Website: home-depot
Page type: billing-address
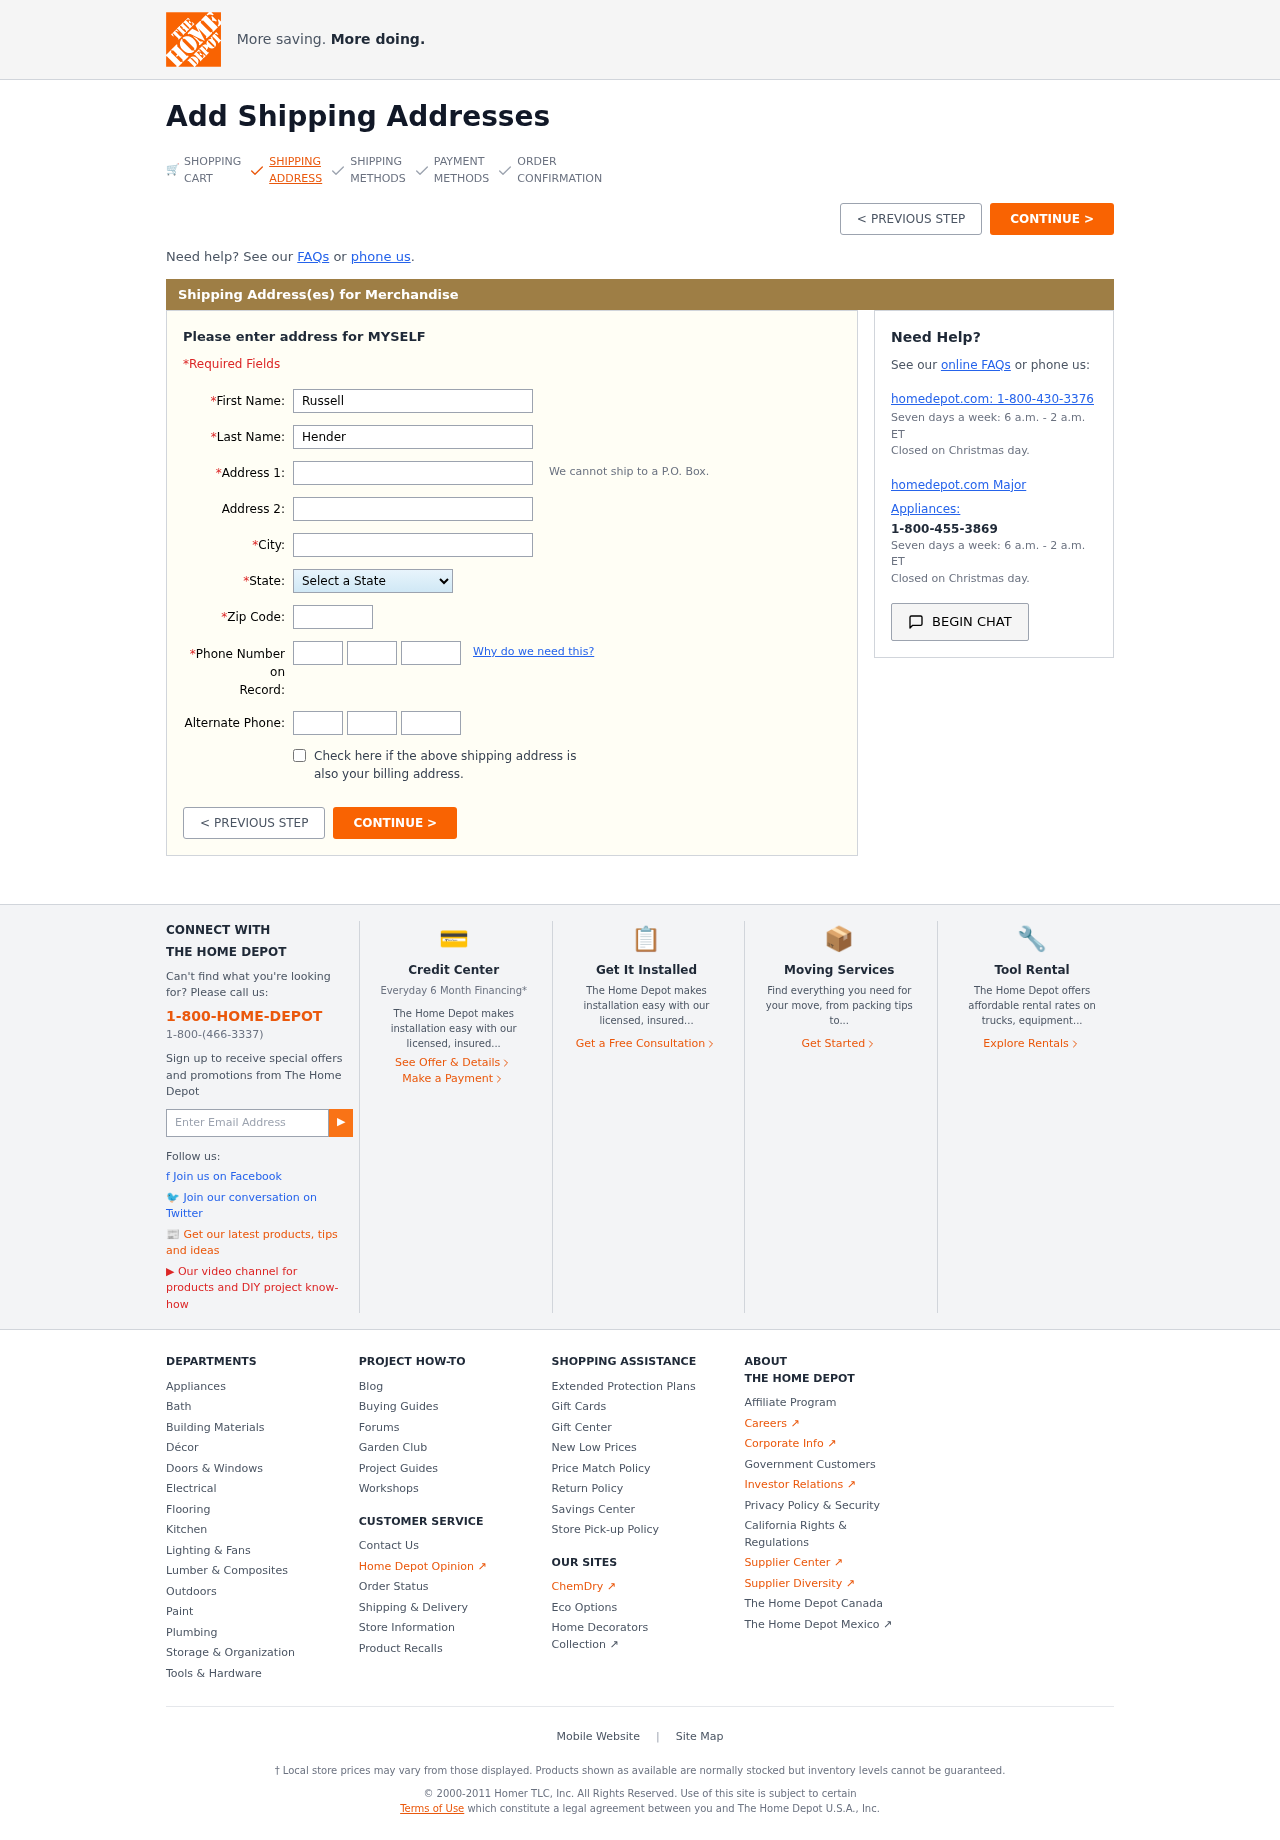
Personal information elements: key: PII_STATE
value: Delaware
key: PII_FIRSTNAME
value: Russell
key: PII_LASTNAME
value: Henderson
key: PII_STREET
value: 1576 Courtney Rest
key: PII_CITY
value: New Johnnytown
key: PII_POSTCODE
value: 18135
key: PII_PHONE_AREA
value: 714
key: PII_PHONE_PREFIX
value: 566
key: PII_PHONE_LINE
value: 0029
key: PII_PHONE_ALT_AREA
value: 814
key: PII_PHONE_ALT_PREFIX
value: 519
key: PII_PHONE_ALT_LINE
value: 8952